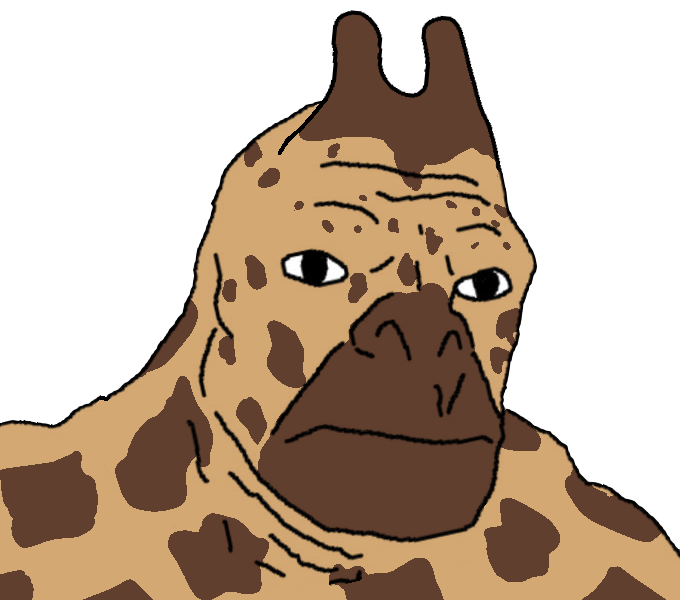
Label: 5_Craig